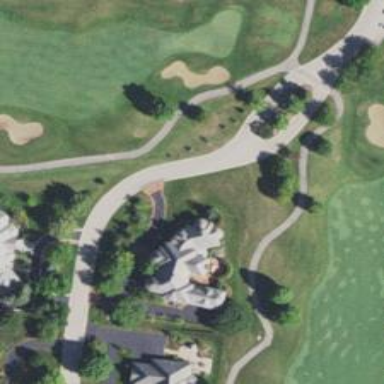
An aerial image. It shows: Path used for both walking and golf.